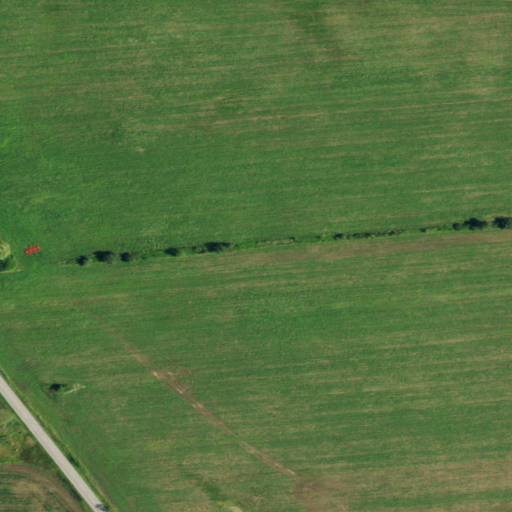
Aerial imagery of mountain in New York named Vermont Hill containing cultivated crops, open development, and pasture